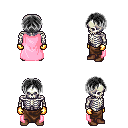
a pixel art fantasy rpg character, male body template, skeleton, pink cape, robe skirt, gray parted hairstyle, gold gloves, brown shoes, four views (front, back, left, right), 2x2 character sprite sheet, small pixel art, hard edges, no anti-aliasing